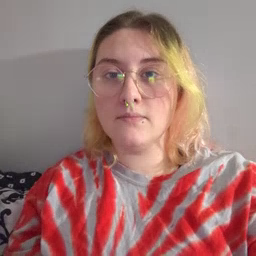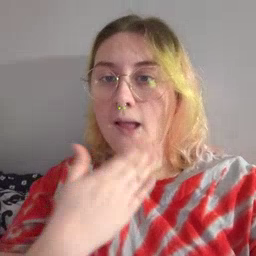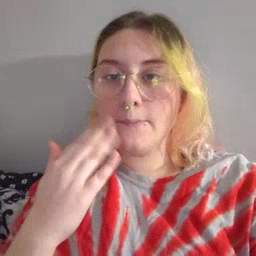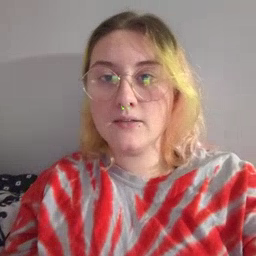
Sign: napkin